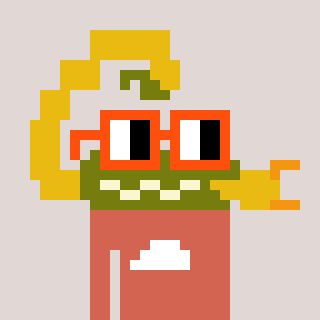
a pixel art character with square orange glasses, a scorpion-shaped head and a peachy-colored body on a warm background